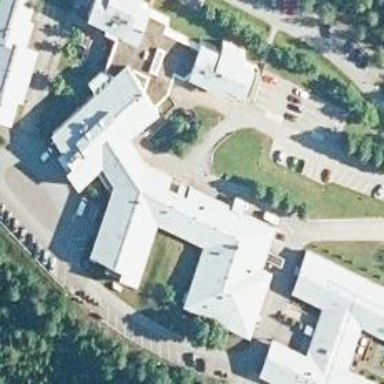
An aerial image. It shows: Hospital providing healthcare services.